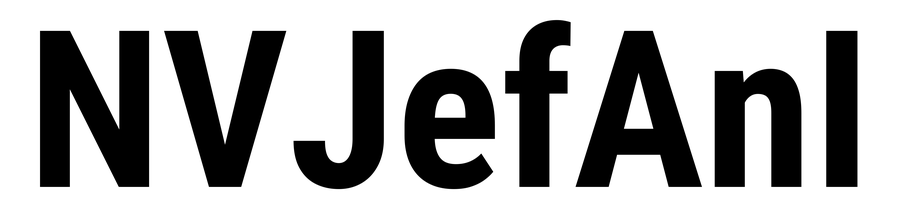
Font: Roboto_Condensed_Bold